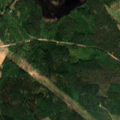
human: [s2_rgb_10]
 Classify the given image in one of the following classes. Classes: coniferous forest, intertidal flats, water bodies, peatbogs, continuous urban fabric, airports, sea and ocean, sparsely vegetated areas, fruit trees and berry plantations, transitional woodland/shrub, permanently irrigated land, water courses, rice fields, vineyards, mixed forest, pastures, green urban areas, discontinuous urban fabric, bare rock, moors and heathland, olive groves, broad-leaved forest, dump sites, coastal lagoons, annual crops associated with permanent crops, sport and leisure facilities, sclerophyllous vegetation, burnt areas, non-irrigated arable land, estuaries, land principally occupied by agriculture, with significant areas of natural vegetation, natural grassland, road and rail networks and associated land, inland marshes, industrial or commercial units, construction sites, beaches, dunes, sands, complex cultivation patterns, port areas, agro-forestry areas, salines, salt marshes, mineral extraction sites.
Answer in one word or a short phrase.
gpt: land principally occupied by agriculture, with significant areas of natural vegetation, coniferous forest, mixed forest, transitional woodland/shrub, inland marshes